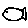
Label: fish